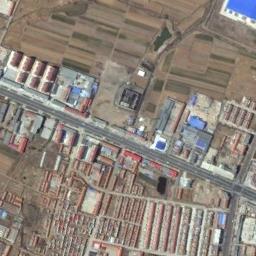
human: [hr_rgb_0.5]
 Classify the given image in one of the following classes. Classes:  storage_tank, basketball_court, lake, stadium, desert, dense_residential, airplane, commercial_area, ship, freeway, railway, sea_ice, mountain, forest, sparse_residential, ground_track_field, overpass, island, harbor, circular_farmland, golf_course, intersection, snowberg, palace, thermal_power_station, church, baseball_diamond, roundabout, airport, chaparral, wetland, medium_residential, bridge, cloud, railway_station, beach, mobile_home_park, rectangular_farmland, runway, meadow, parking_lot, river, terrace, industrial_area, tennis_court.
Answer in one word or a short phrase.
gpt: industrial_area